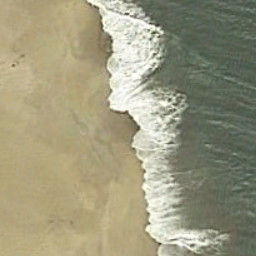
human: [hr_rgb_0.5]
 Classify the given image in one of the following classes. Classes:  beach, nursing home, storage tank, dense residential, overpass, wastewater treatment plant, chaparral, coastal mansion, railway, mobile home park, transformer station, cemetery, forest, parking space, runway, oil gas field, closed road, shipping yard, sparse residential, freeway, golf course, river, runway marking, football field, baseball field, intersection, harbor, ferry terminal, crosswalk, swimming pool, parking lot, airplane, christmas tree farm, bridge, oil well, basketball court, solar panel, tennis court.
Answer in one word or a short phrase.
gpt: beach